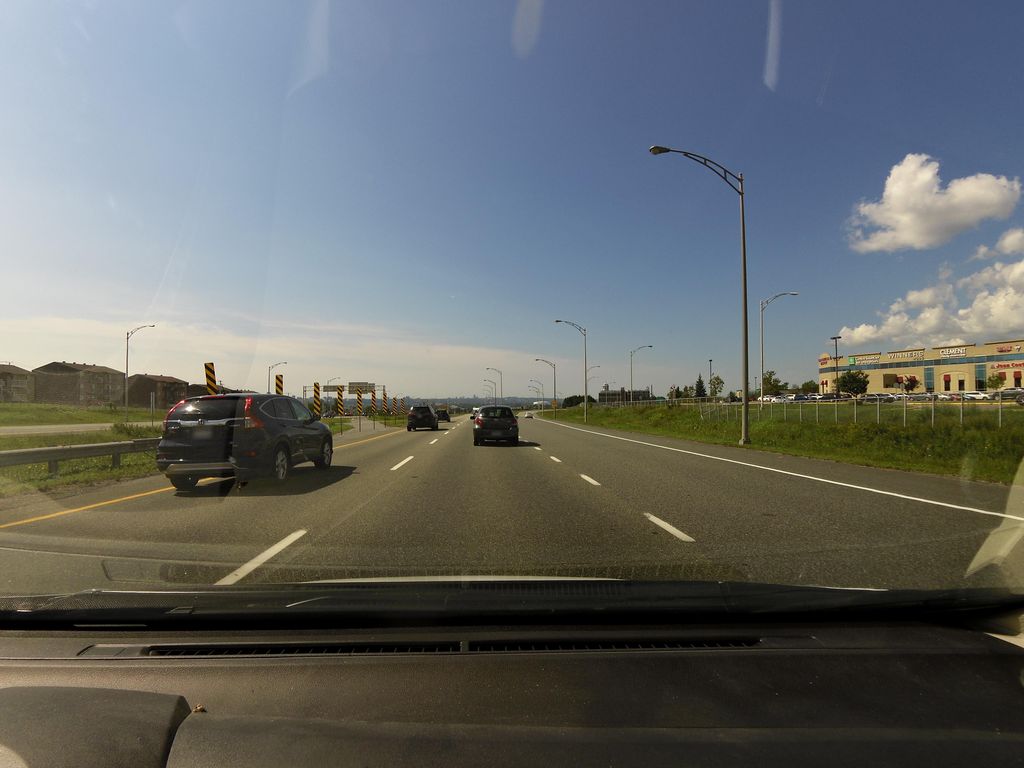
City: quebec_city